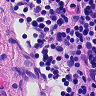
Metastatic tissue present: no